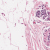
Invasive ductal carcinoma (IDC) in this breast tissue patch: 0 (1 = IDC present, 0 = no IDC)